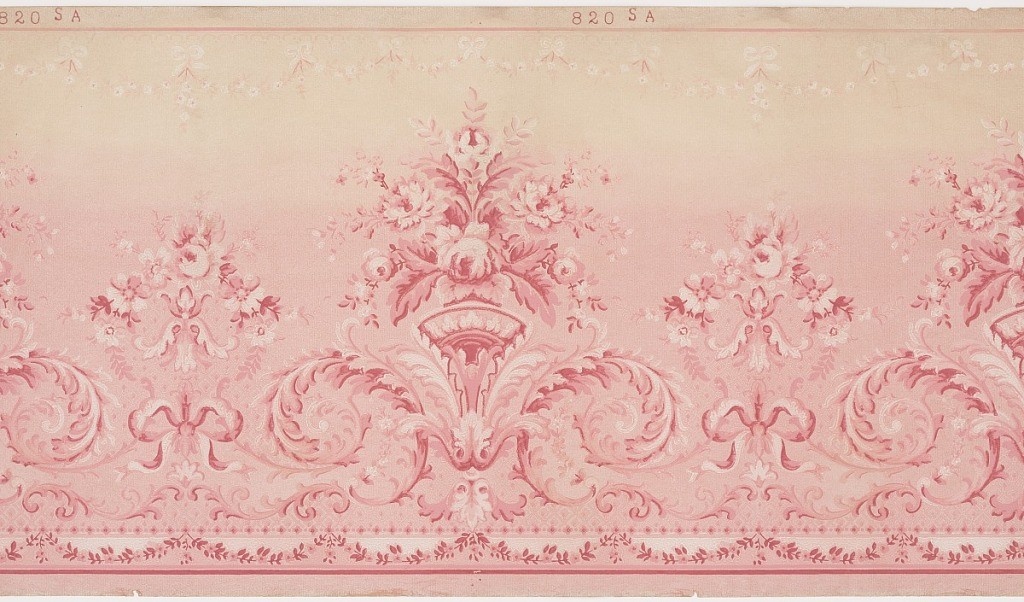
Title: Frieze
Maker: Becker, Smith & Page, Inc., founded 1899
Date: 1905–1915
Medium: Machine printed paper, liquid mica
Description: This frieze features a horizontal repeat of alternating large and small floral arrangements supported by bows and acanthus scrollwork. A small festoon of leaves and a solid stripe borders the bottom edge of the panel, and a small festoon of blossoms and bows hangs below a stripe on the top edge. The design is printed in shades of pink and white, and the background is shaded, fading from pink into beige from the bottom to top of the panel.